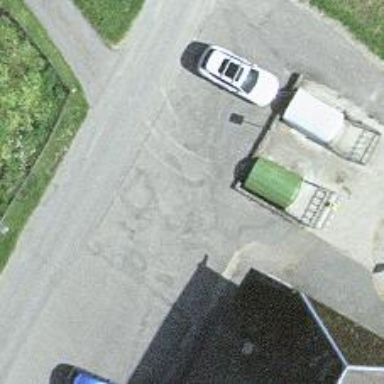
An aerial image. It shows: Bus stop along the road.